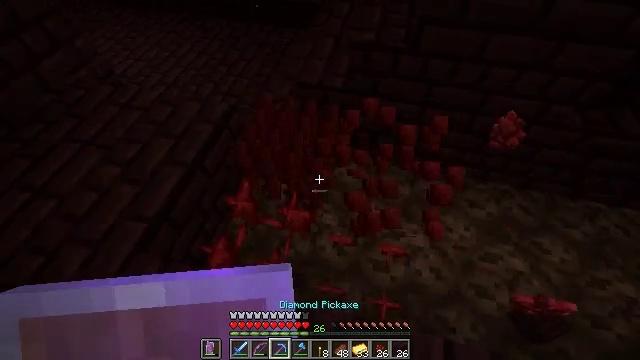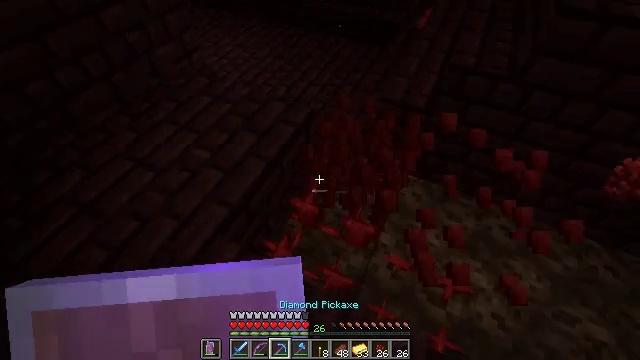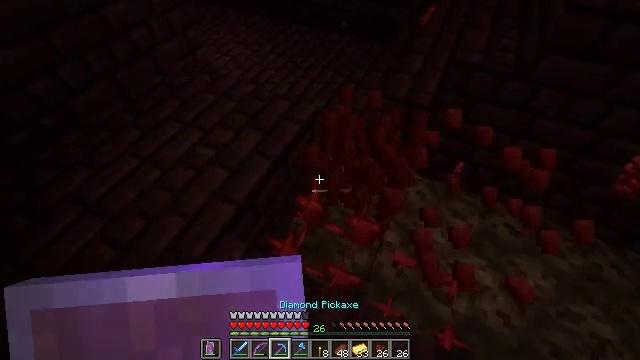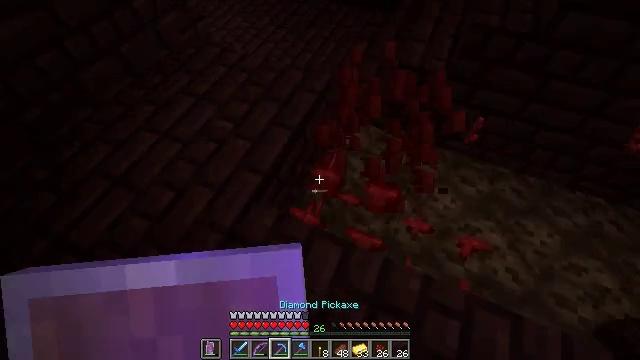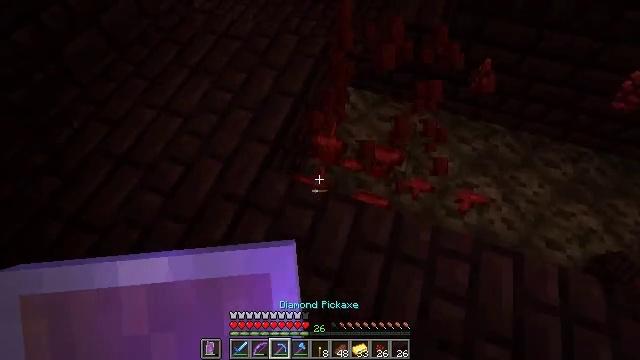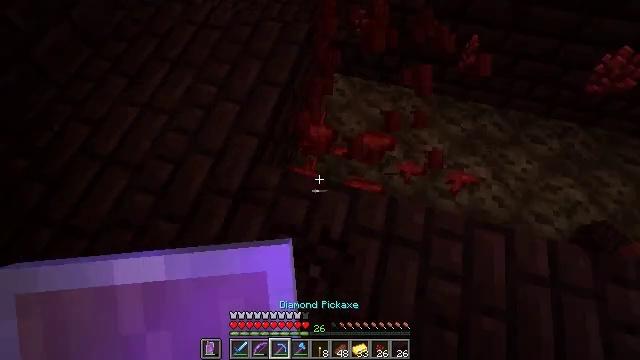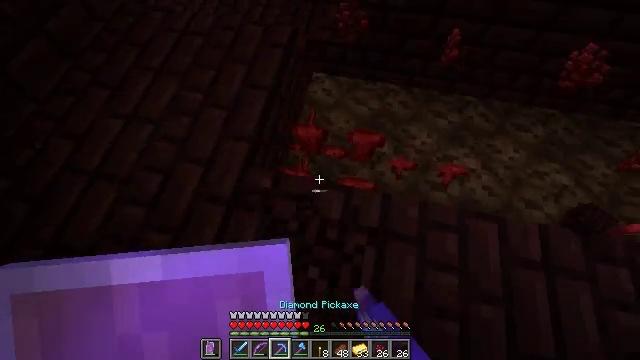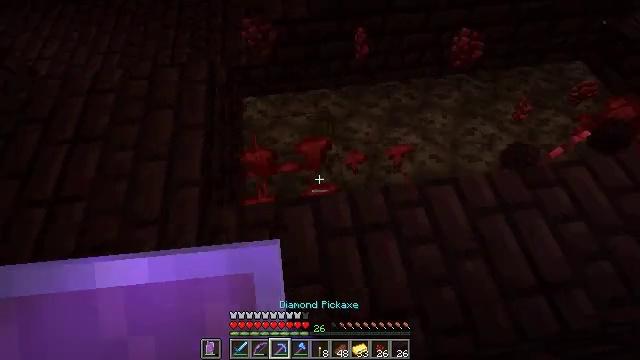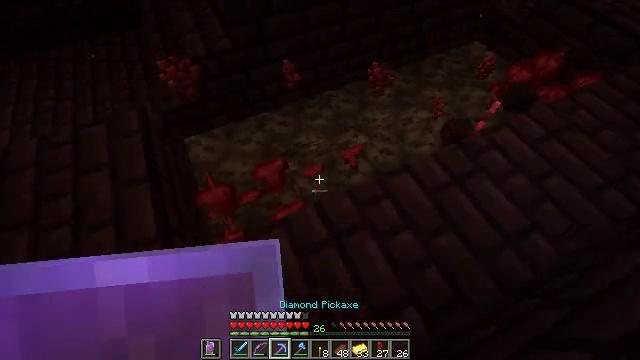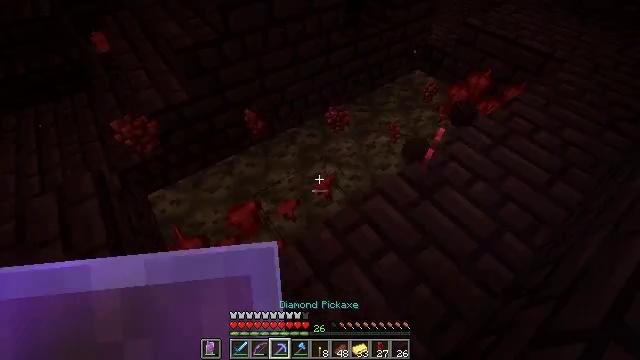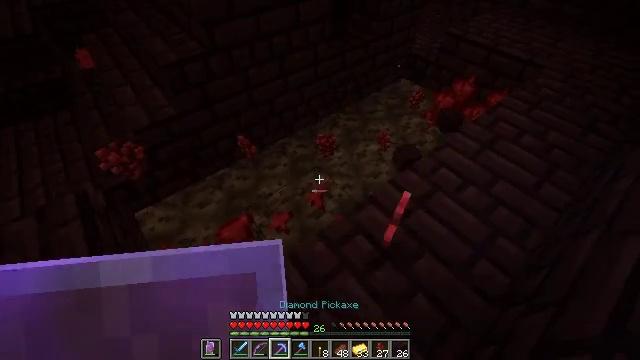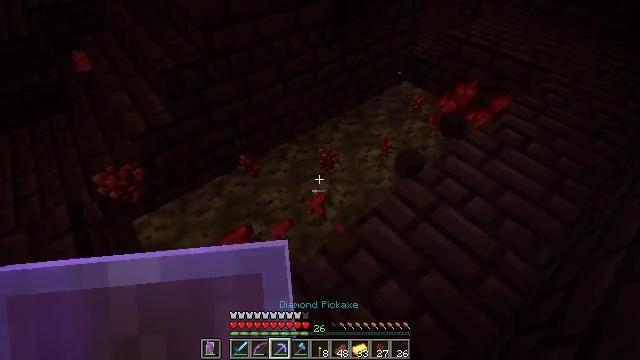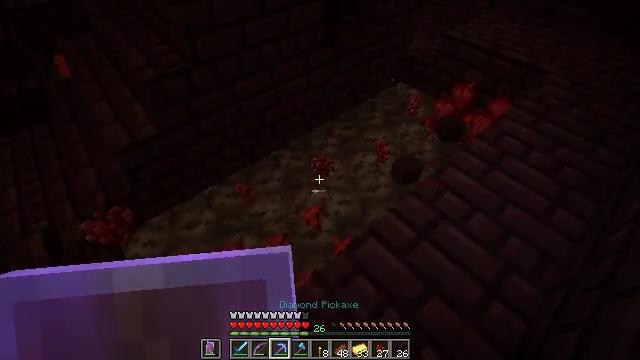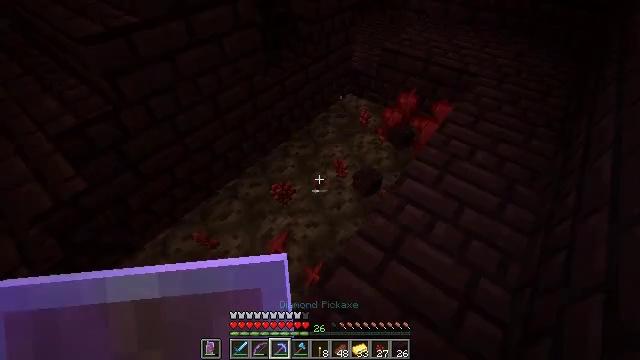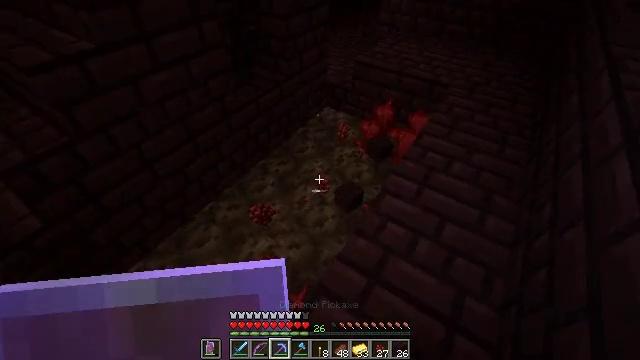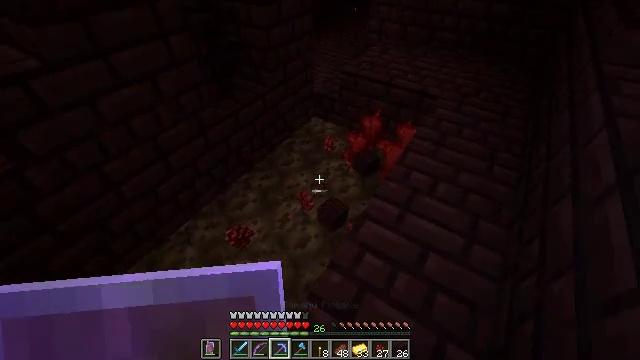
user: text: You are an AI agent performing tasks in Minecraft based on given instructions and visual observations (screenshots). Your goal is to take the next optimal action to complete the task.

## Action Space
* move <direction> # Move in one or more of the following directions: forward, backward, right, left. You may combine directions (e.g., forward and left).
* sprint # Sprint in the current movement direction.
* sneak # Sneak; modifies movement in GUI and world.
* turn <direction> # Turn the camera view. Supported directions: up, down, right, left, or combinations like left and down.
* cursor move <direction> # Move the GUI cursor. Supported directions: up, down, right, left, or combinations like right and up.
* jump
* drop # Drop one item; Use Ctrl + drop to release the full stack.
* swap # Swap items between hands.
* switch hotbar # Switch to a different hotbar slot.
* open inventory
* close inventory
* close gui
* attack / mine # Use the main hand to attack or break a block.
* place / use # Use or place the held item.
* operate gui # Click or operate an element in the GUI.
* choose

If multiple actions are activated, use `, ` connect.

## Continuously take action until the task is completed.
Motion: motion action
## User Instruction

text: Harvest nether wart in the Nether.
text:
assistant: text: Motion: move left, turn left and up
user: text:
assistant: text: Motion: move back and move left
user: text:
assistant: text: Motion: move back and move left, turn right and down
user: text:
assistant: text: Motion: move back, turn right and down
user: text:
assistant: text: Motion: turn right and down, attack / mine
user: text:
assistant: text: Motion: turn right, attack / mine
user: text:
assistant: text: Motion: turn right and up
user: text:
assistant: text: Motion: turn right and up
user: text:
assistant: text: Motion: turn right and up
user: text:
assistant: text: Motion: move forward, turn right and up
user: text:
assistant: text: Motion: move forward
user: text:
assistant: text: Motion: move forward and move right, turn right
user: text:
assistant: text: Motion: move forward and move right, turn right and up
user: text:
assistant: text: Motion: move forward and move right, turn right and up
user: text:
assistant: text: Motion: move forward and move right
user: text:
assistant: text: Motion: move forward, turn right
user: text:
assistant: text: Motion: move forward, turn right and up
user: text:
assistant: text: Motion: move forward
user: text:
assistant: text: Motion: move forward and move right
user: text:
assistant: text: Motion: move forward and move right, attack / mine
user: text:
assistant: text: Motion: turn left and down, attack / mine
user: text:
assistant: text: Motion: turn left and down
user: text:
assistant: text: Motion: turn left and down
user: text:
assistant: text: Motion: turn left and down
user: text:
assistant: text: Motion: move forward and move right, turn left and down
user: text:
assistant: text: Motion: move forward and move right, turn left and down
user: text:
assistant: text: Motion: move forward and move right, turn left
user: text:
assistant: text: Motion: move forward and move right, turn left and up
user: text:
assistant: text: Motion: move forward and move right, turn left and up
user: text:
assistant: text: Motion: move forward, turn left and up